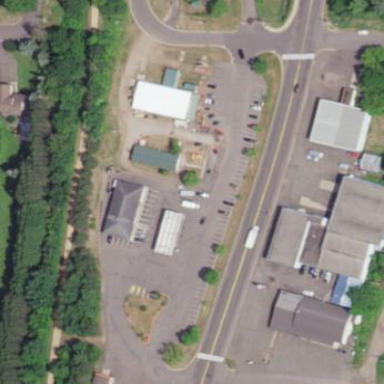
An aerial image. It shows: Retail area.